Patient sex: M
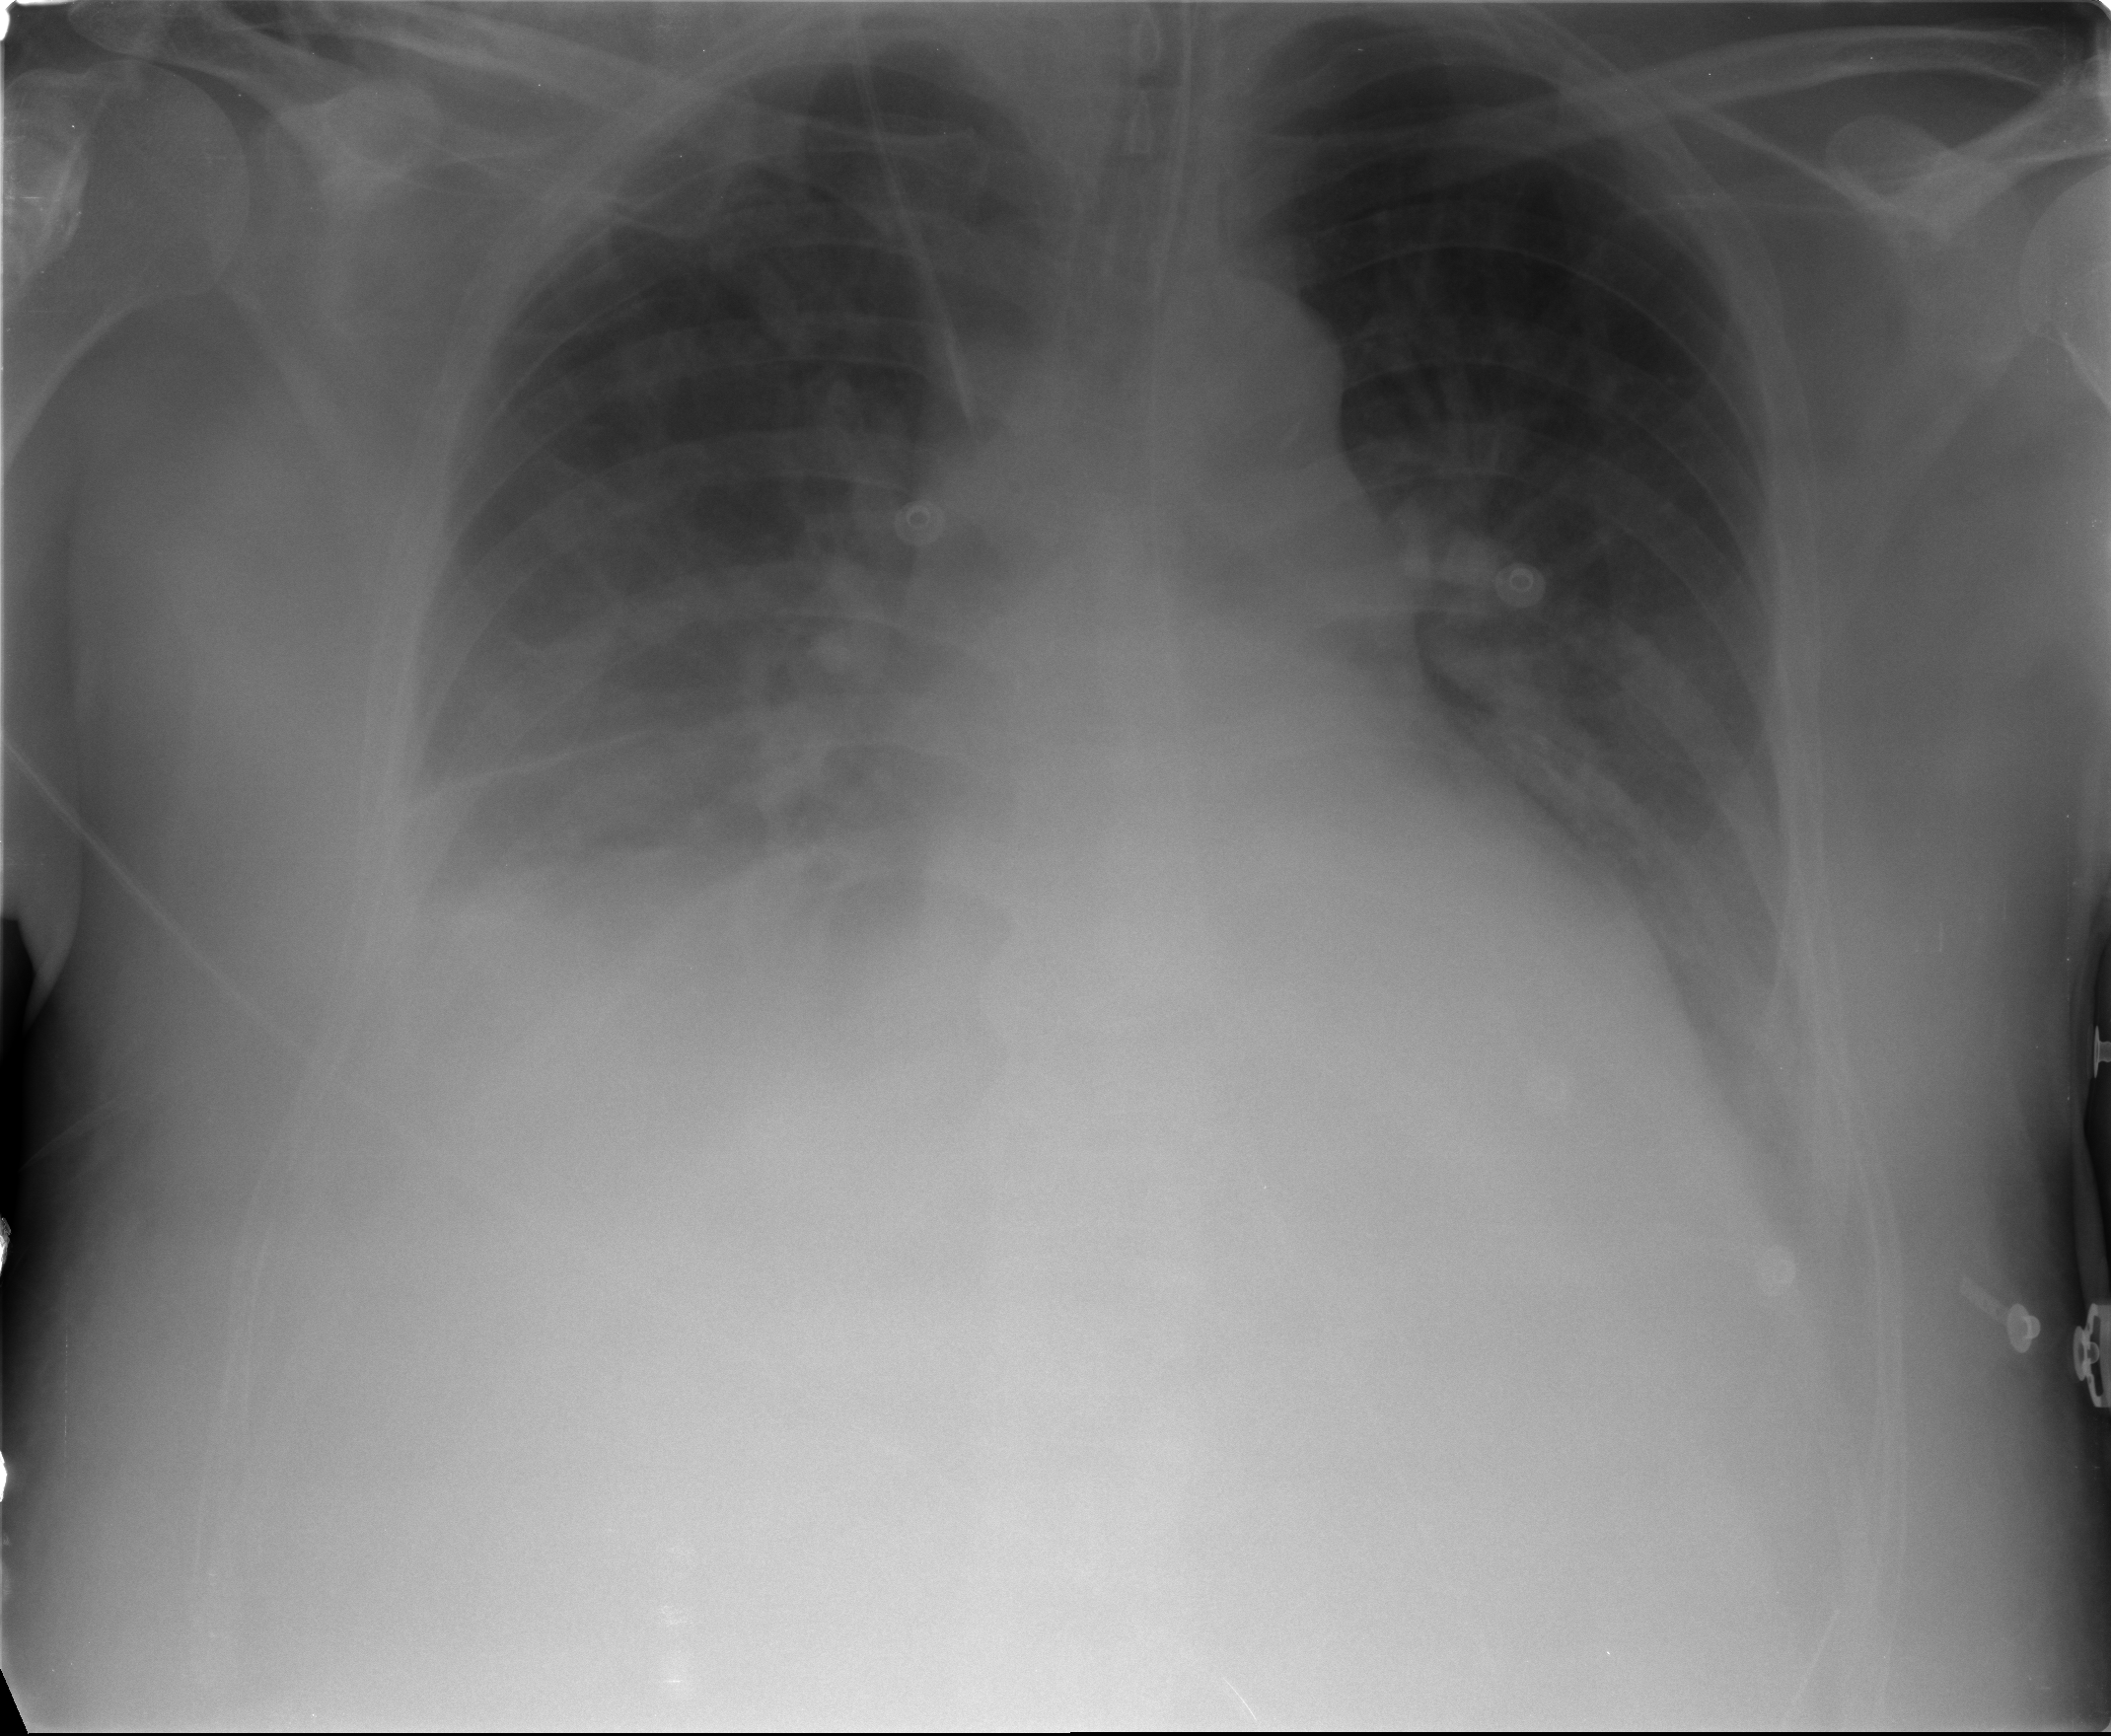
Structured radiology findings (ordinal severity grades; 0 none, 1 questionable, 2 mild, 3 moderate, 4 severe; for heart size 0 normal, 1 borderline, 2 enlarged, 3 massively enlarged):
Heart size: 2
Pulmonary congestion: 3
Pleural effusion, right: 3
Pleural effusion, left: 2
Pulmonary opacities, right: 2
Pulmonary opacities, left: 0
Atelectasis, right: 3
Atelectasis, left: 2